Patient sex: M
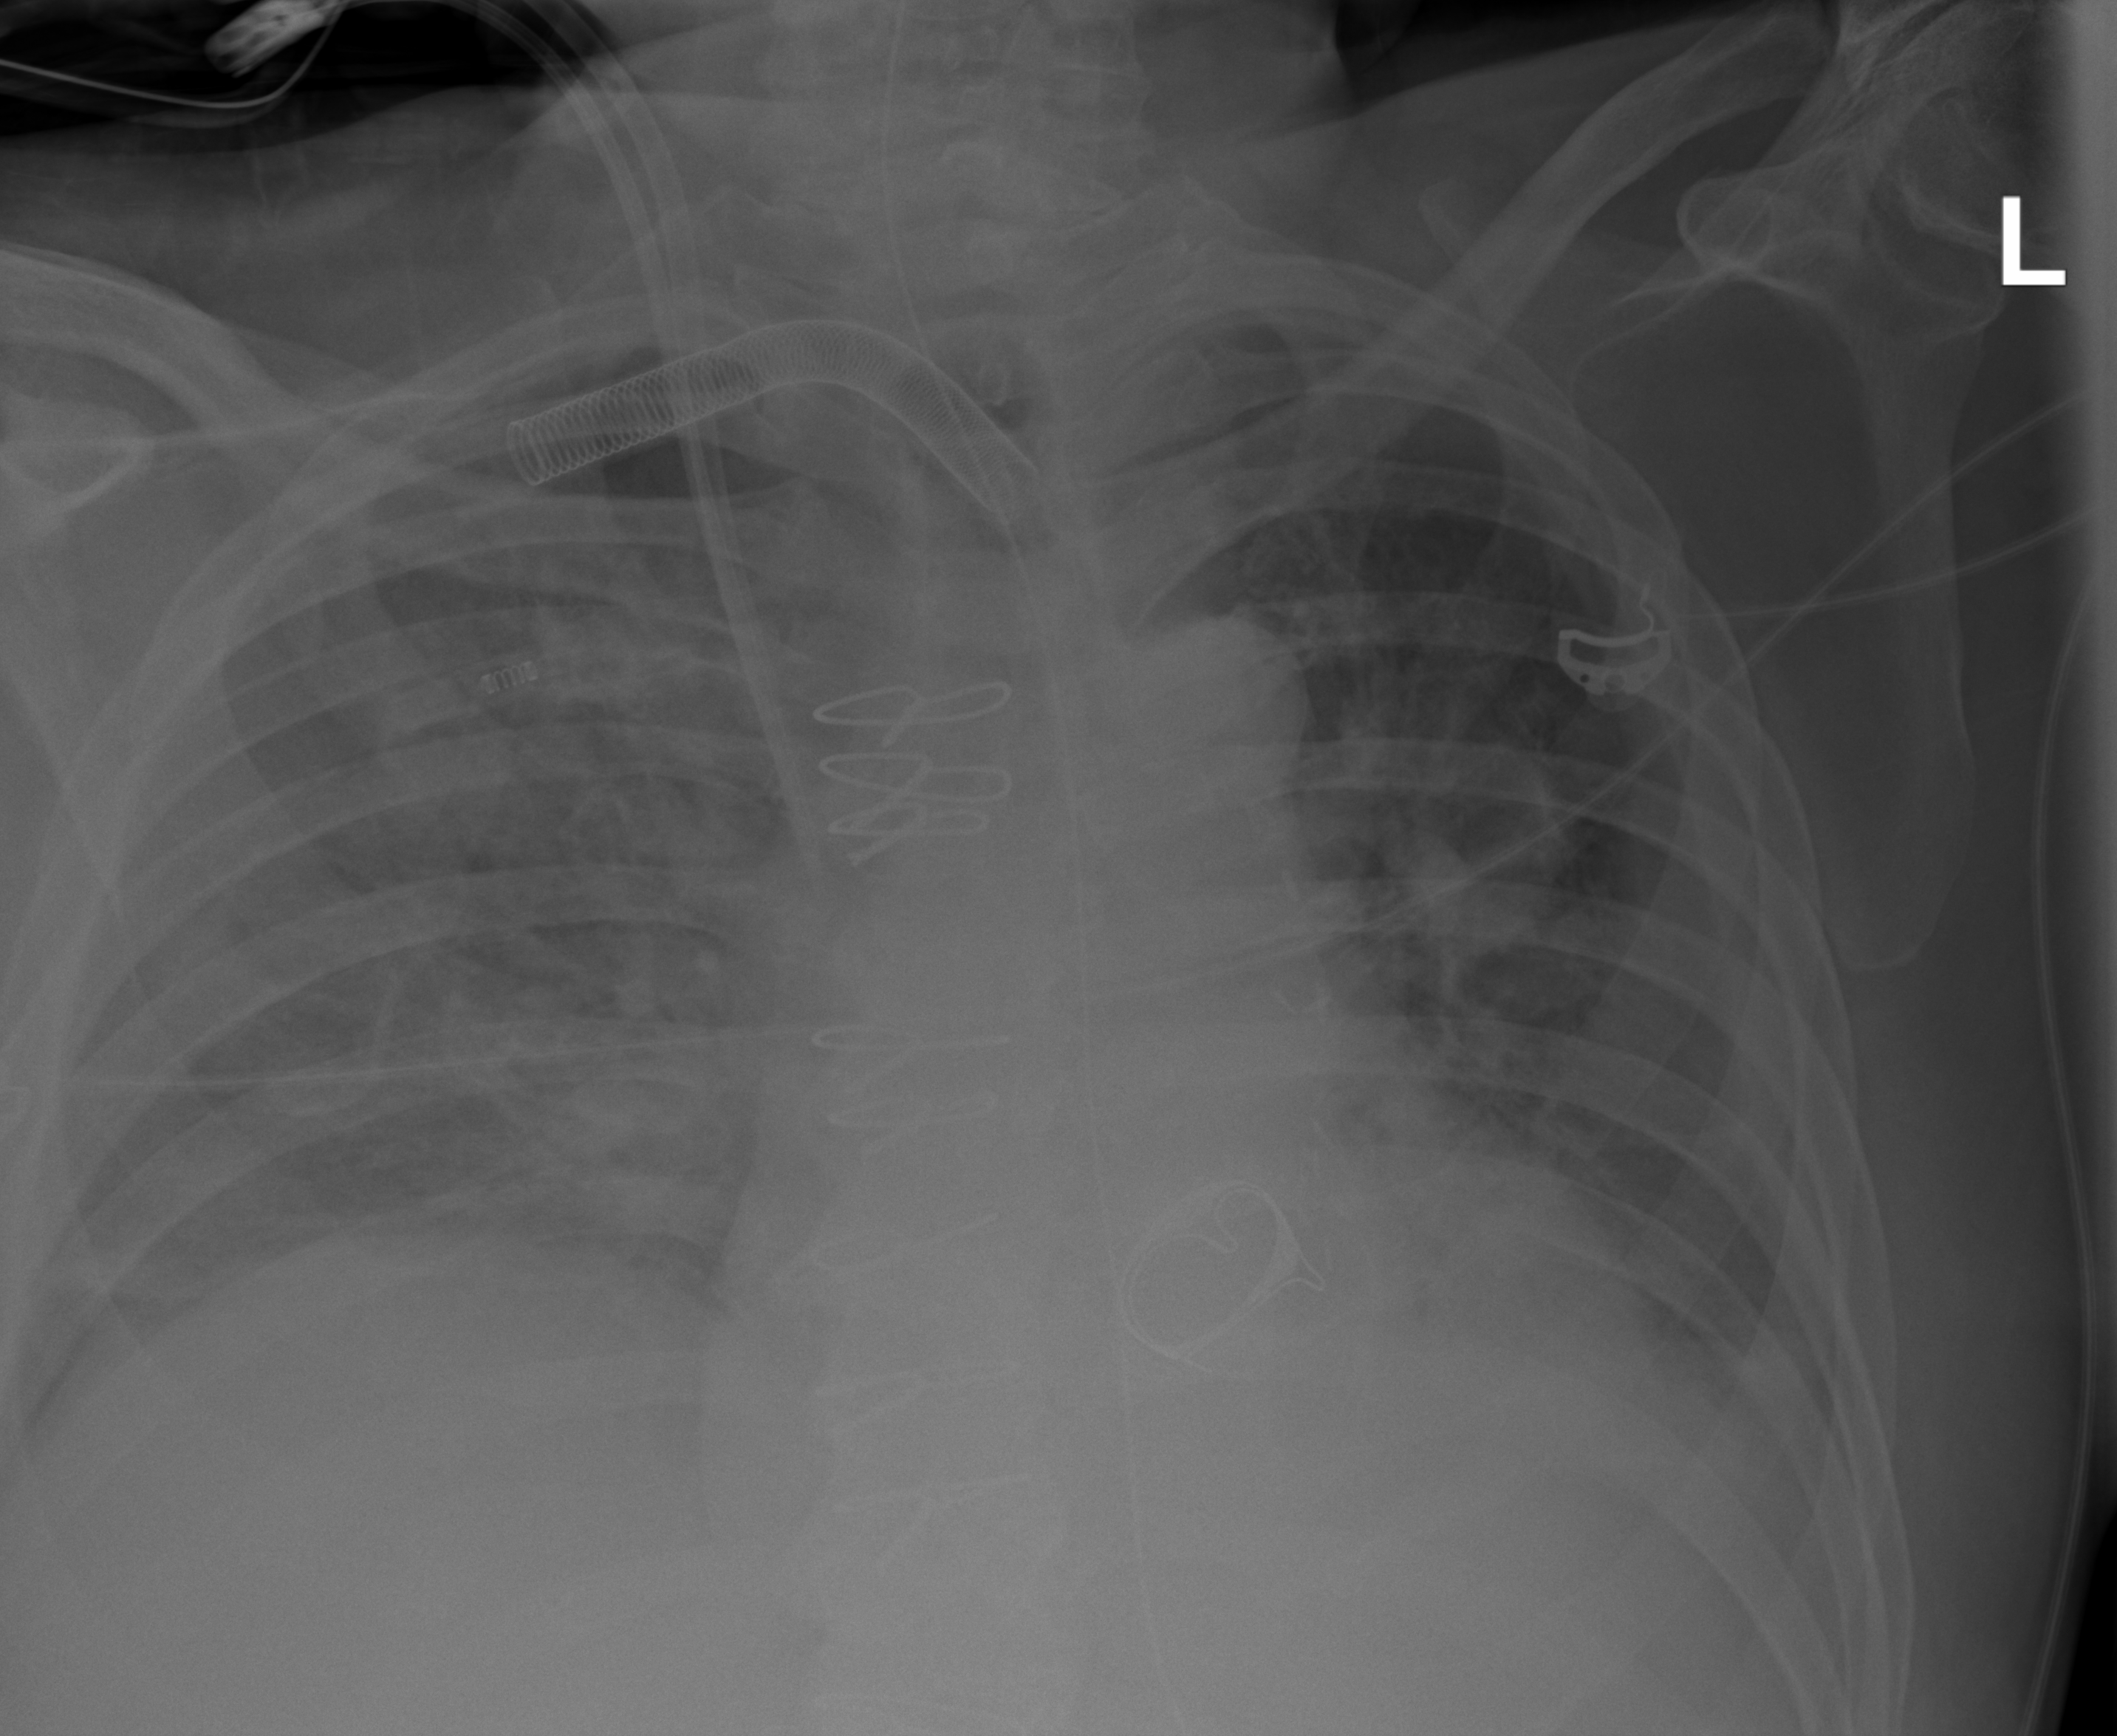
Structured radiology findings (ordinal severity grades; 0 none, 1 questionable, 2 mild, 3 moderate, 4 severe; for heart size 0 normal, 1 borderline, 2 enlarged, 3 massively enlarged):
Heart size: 2
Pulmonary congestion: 2
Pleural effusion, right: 3
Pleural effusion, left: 2
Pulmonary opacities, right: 2
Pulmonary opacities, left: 2
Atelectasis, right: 2
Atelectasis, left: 2